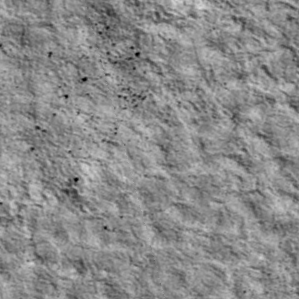
Label: non_frost